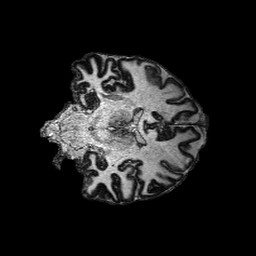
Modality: MP2RAGE
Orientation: coronal